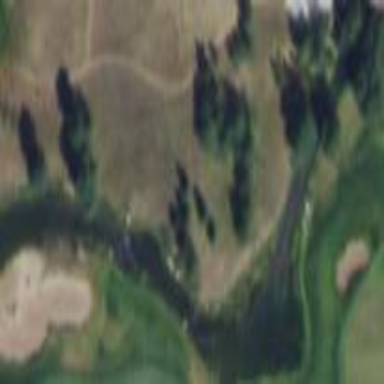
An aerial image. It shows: Water hazard in golf course. The hazard is natural water feature.